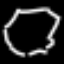
Label: octagon